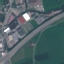
Land use / land cover: Highway